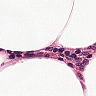
Metastatic tissue present: no